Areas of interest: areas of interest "Green Expo Park North Gate Ground Parking Lot"
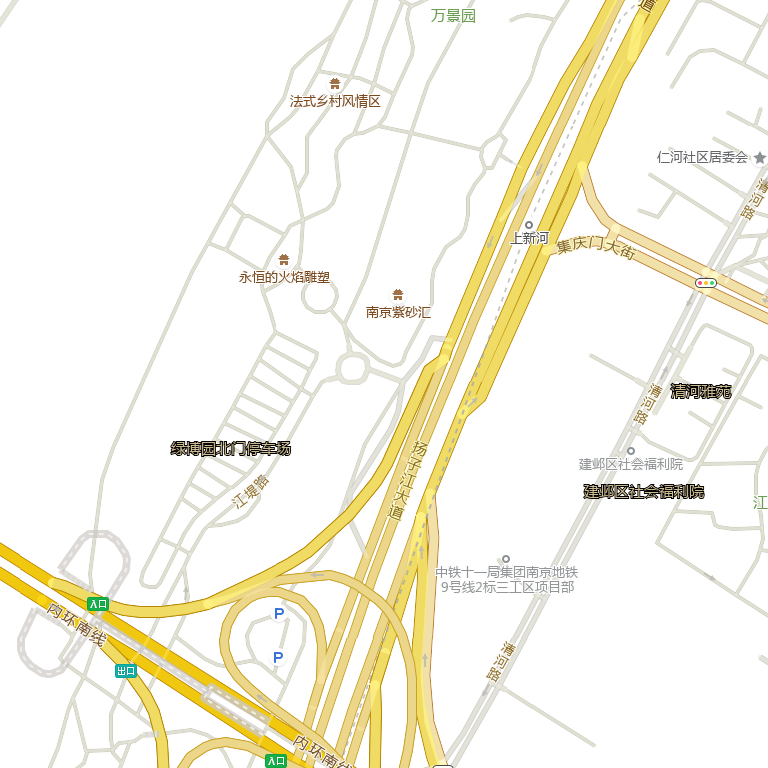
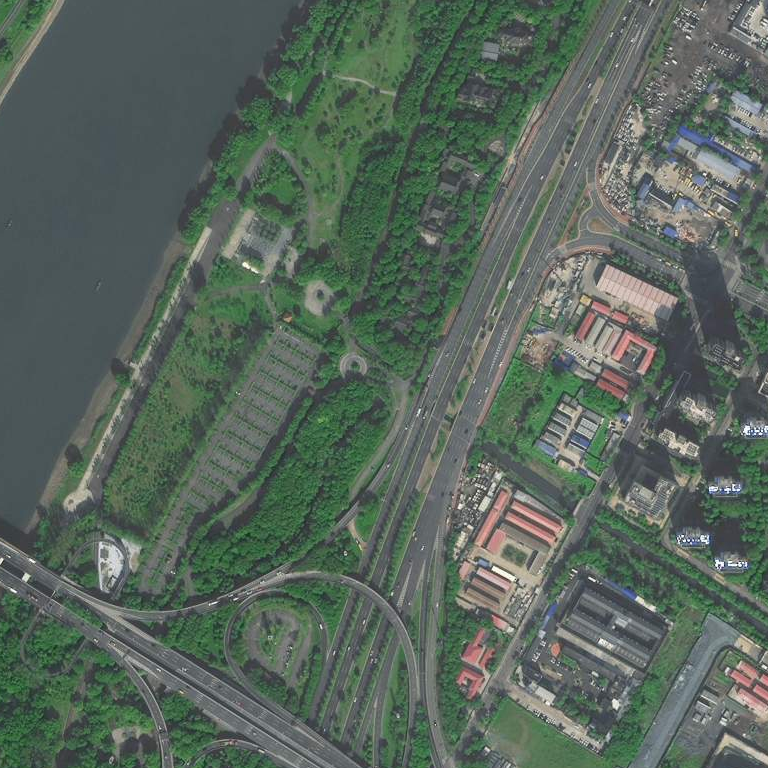